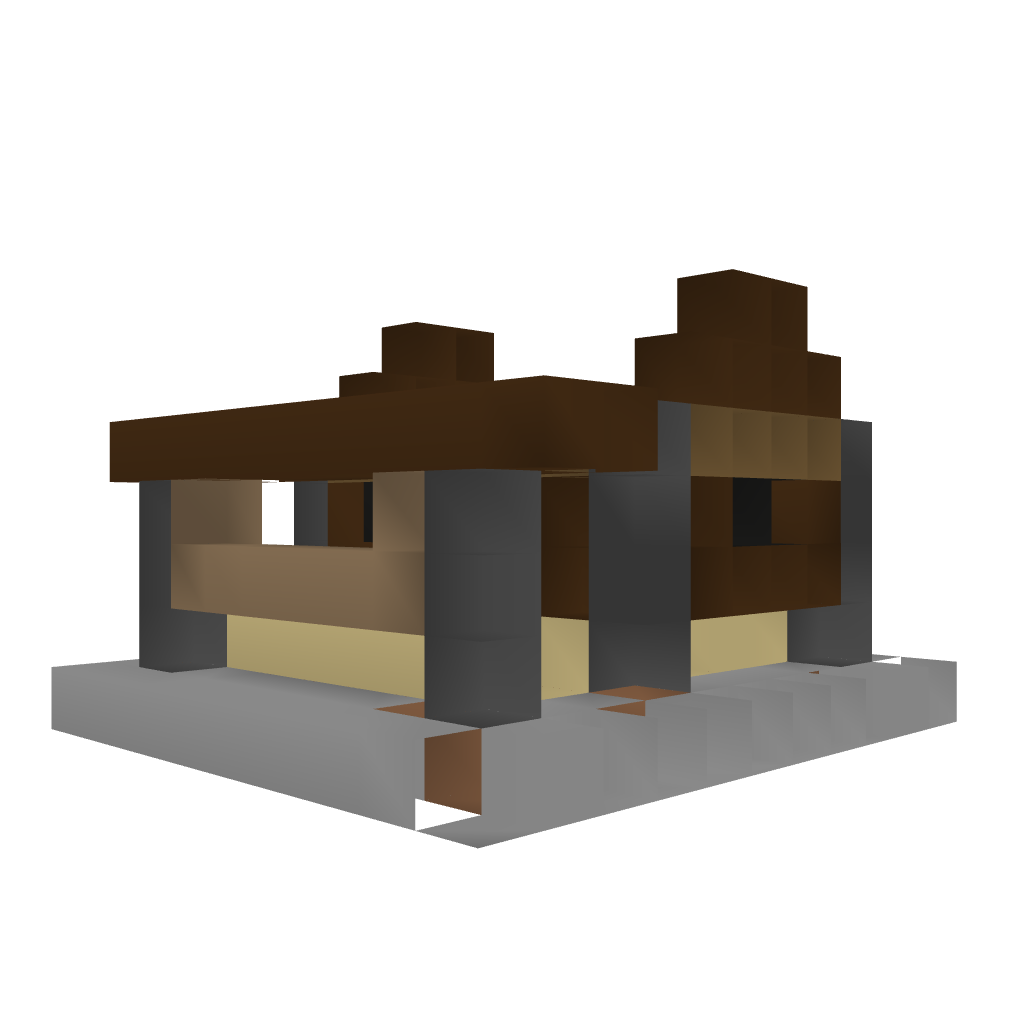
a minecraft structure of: Small Survival Shack